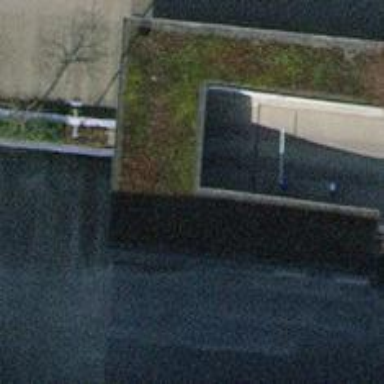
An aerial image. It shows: Parking entrance.